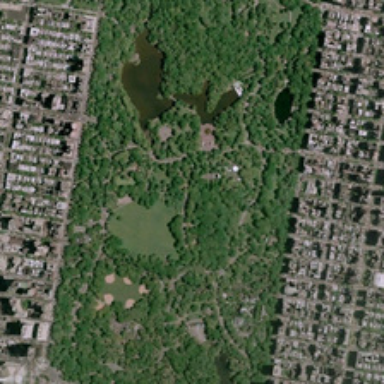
Many green trees are around two ponds in a park .